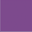
Piece: xx